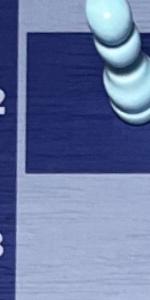
Label: Empty